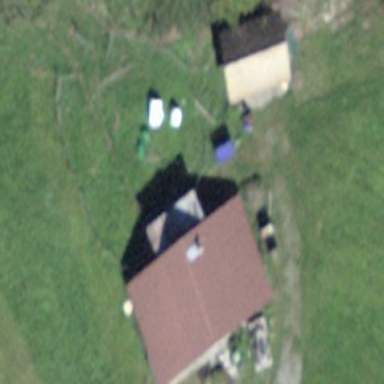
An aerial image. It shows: Barn.